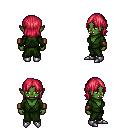
a pixel art fantasy rpg character, female body template, orc, green skin, green robe, metal pants, ruby red long bangs hairstyle, leather bracers, metal boots, four views (front, back, left, right), 2x2 character sprite sheet, small pixel art, hard edges, no anti-aliasing